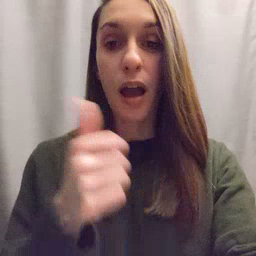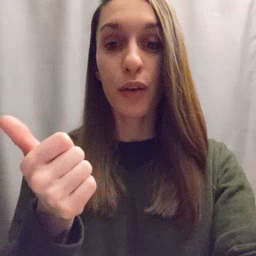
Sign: another